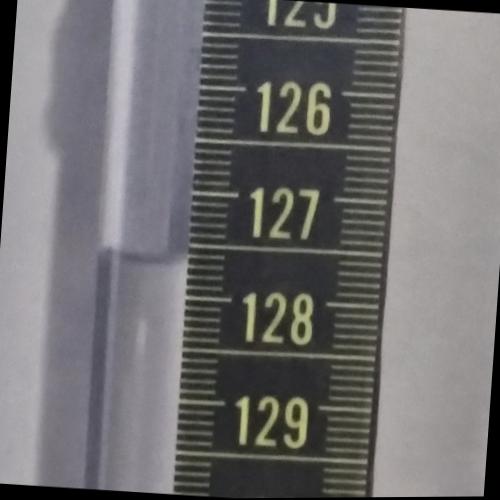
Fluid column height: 127.7 cm